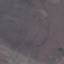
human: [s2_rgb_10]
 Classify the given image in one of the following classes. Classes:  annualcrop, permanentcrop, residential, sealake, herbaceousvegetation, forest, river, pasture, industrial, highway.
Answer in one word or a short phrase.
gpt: HerbaceousVegetation